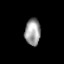
Tissue: lung
Cell type: Epithelial cells
Senescence score: 0.1957
Nuclear area (px): 408
Mean DAPI intensity: 156.368